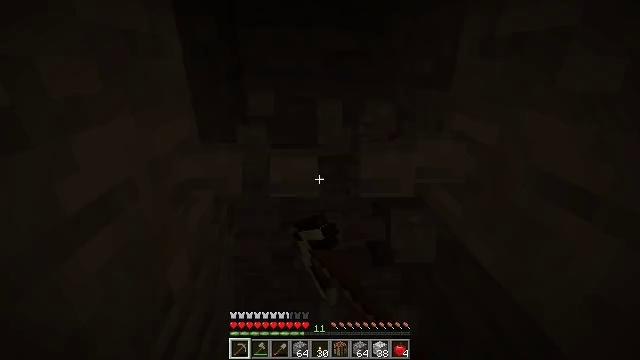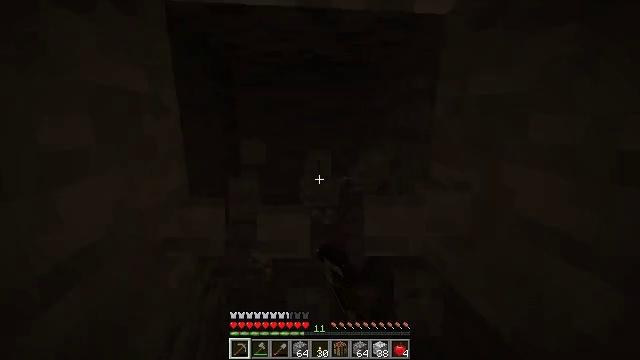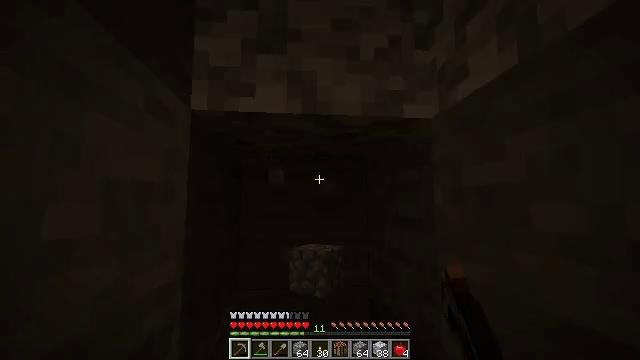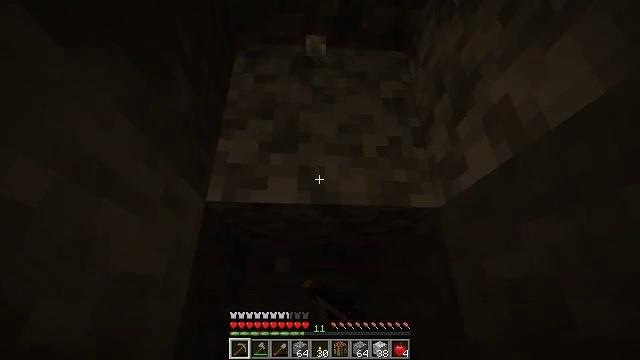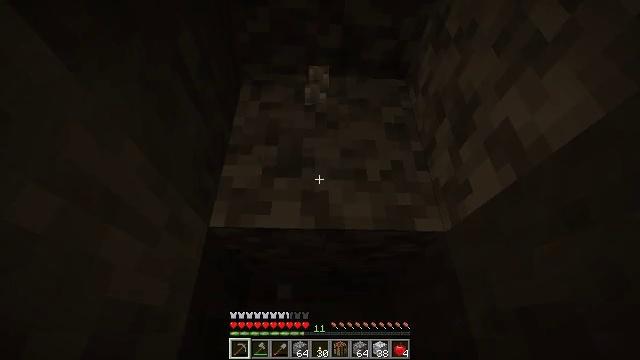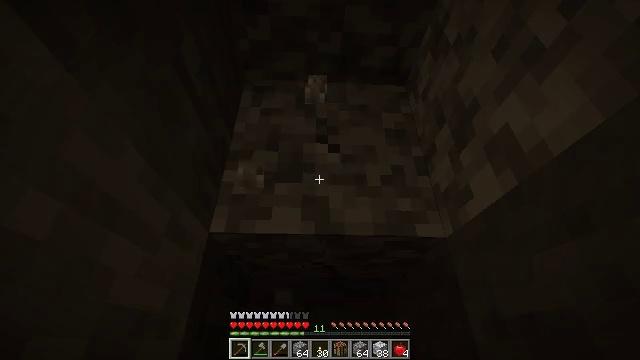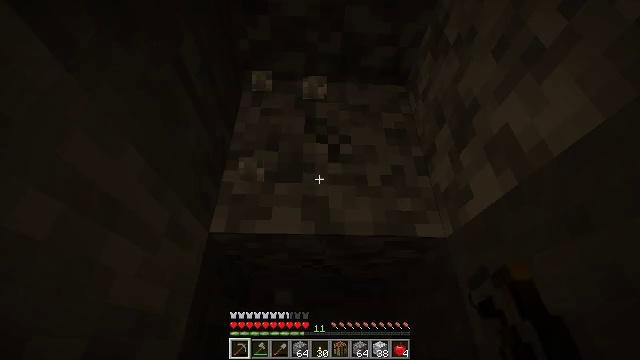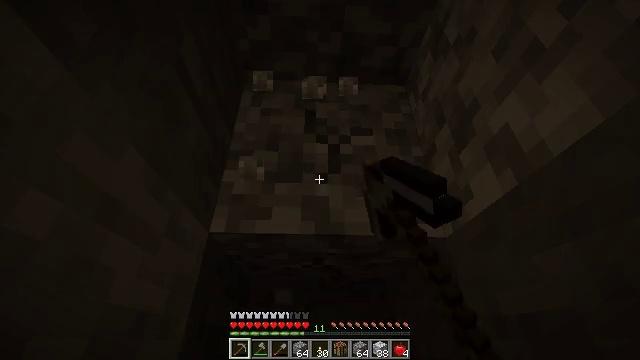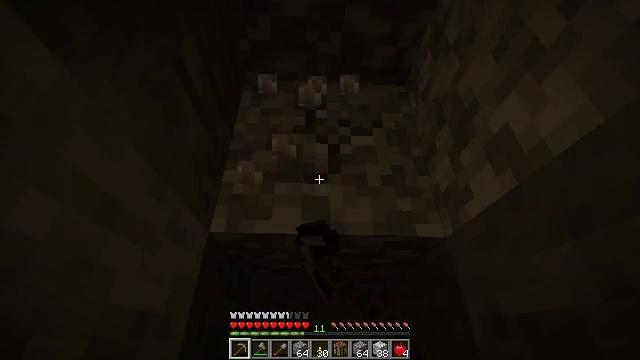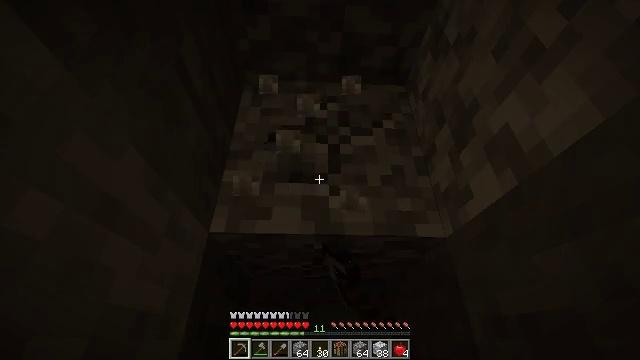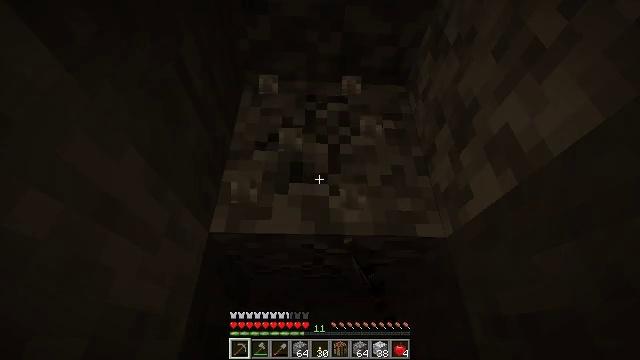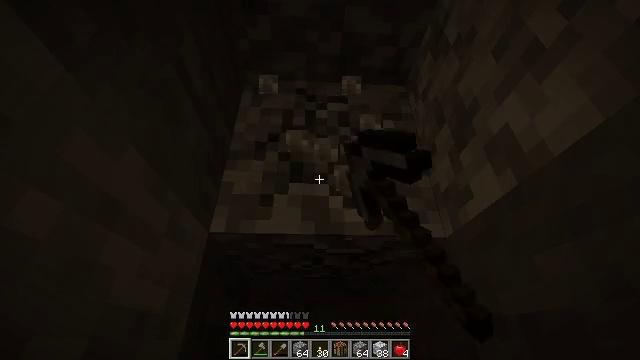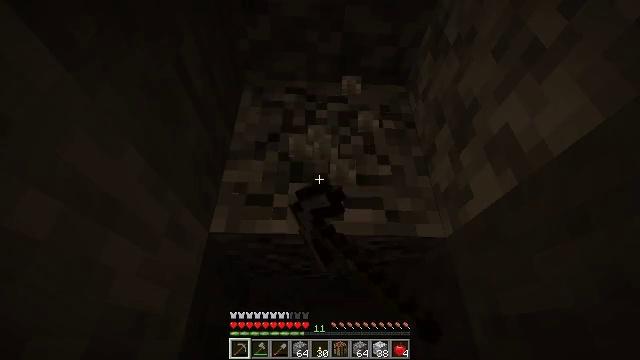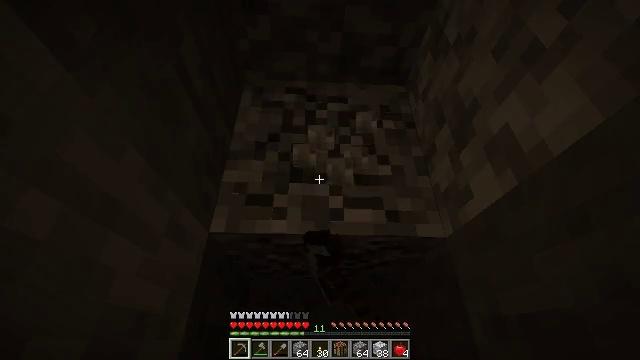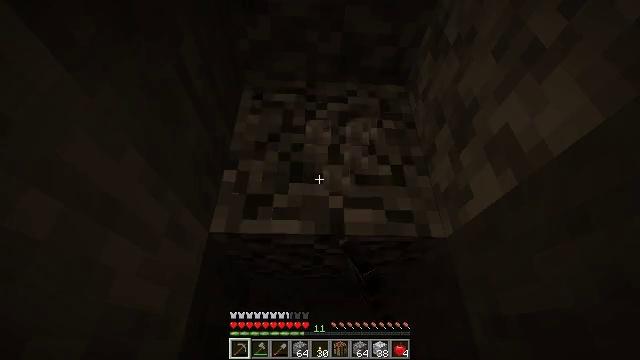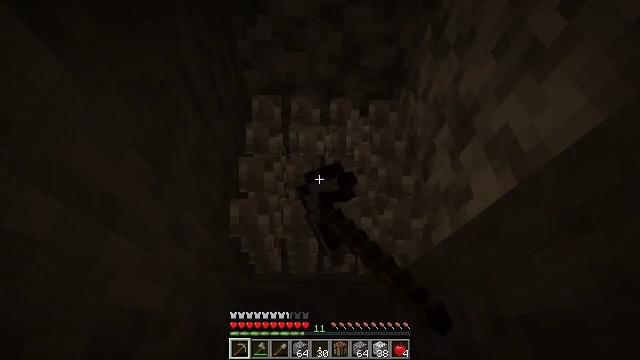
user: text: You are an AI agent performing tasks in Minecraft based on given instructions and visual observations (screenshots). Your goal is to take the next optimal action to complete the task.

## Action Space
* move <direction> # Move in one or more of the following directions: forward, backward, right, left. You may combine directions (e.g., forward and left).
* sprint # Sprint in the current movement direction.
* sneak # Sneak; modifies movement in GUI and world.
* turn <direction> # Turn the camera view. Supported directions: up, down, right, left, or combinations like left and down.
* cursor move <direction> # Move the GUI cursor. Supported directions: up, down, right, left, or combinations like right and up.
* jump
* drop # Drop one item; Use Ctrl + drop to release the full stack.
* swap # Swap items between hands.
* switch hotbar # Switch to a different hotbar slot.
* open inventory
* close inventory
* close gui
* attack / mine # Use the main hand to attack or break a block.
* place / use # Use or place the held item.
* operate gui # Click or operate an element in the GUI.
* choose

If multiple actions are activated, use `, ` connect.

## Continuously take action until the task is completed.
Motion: motion action
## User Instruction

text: Excavate some diorite.
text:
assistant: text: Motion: turn right and up, attack / mine
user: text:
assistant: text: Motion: turn up, attack / mine
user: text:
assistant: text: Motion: turn left and up, attack / mine
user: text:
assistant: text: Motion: turn up, attack / mine
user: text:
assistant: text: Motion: turn up, attack / mine
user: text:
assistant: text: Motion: attack / mine
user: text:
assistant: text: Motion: attack / mine
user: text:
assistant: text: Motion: attack / mine
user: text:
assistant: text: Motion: attack / mine
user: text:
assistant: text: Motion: attack / mine
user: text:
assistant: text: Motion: attack / mine
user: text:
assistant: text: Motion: attack / mine
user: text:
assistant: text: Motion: attack / mine
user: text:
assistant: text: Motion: attack / mine
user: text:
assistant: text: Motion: attack / mine
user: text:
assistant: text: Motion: attack / mine
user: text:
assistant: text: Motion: attack / mine
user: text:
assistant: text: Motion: attack / mine
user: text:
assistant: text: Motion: turn down, attack / mine
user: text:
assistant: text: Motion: attack / mine